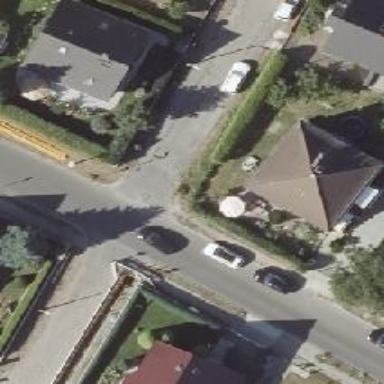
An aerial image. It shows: Asphalt road in residential area.